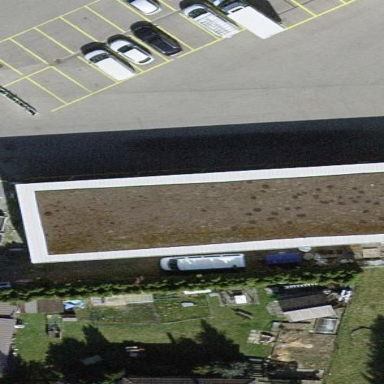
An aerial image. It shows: Garages with flat roofs.